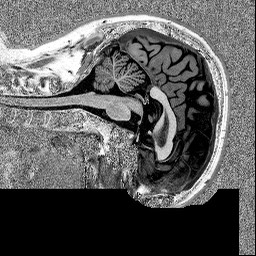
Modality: MP2RAGE
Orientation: sagittal
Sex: male